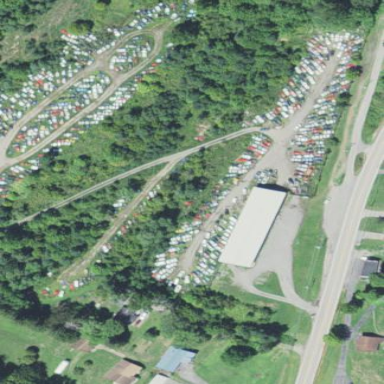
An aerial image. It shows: Industrial area designated as auto wrecker yard.